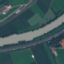
Label: River